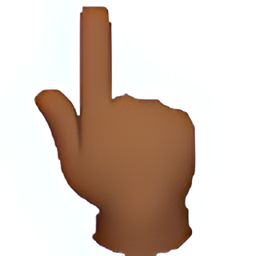
Name: white up pointing backhand index
Emoji: 👆🏾
Group: People & Body
Sub-group: hand-single-finger